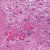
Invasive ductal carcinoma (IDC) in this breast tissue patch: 0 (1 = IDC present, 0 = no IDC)